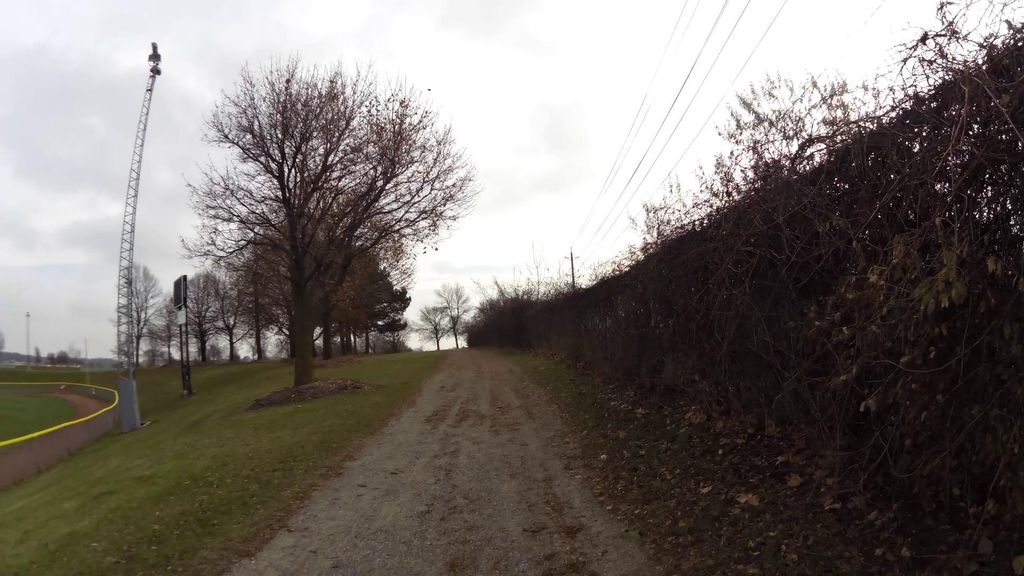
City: kitchener-waterloo